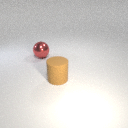
large red metal sphere behind large brown rubber cylinder